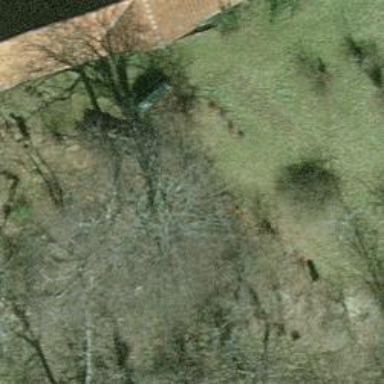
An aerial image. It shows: Beautiful tree in nature.